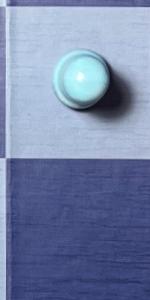
Label: Empty